Question: Im trying to read a byte file with fstream in c++ (goal: binary data format deserialization). The dat file looks something like below in HxD Hex editor (bytes.dat):

but something goes wrong when reading the binary file into a char array.. here is a mwe:
'''
#include <iostream>
#include <fstream>
using namespace std;
int main (){
ofstream outfile;
outfile.open("bytes.dat", std::ios::binary);
outfile << hex << (char) 0x77 << (char) 0x77 << (char) 0x77 << (char) 0x07 << (char) 0x9C << (char) 0x04 << (char) 0x00 << (char) 0x00 << (char) 0x41 << (char) 0x49 << (char) 0x44 << (char) 0x30 << (char) 0x00 << (char) 0x00 << (char) 0x04 << (char) 0x9C;
ifstream infile;
infile.open("bytes.dat", ios::in | ios::binary);
char bytes[16];
for (int i = 0; i < 16; ++i)
{
infile.read(&bytes[i], 1);
printf("%02X ", bytes[i]);
}
}
'''
but this shows in the cout (mingw compiled):
'''
> g++ bytes.cpp -o bytes.exe
> bytes.exe
6A 58 2E 76 FFFFFF9E 6A 2E 76 FFFFFFB0 1E 40 00 6C FFFFFFFF 28 00
'''
im doing something wrong. How is it possible that there 4 bytes in some of the array entries?
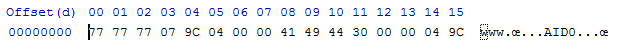
Answer: - - 'stream.read''stream.write'- 'std::array''std::vector''std::vector'
Fixed code:
'''
#include <iostream>
#include <fstream>
#include <vector>
using namespace std;
int main() {
vector<unsigned char> bytes1{0x77, 0x77, 0x77, 0x07, 0x9C, 0x04, 0x00, 0x00,
0x41, 0x49, 0x44, 0x30, 0x00, 0x00, 0x04, 0x9C};
ofstream outfile("bytes.dat", std::ios::binary);
outfile.write((char*)&bytes1[0], bytes1.size());
outfile.close();
vector<unsigned char> bytes2(bytes1.size(), 0);
ifstream infile("bytes.dat", ios::in | ios::binary);
infile.read((char*)&bytes2[0], bytes2.size());
for (int i = 0; i < bytes2.size(); ++i) {
printf("%02X ", bytes2[i]);
}
}
'''